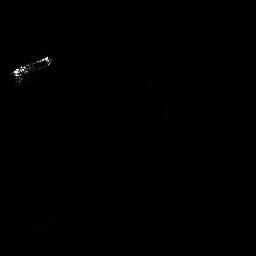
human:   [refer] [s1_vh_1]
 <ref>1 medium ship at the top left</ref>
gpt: <box>[[3, 20, 19, 32, 0]]</box>